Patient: sex M, age 47
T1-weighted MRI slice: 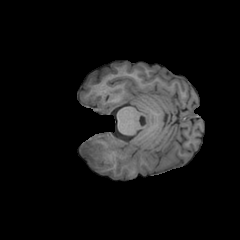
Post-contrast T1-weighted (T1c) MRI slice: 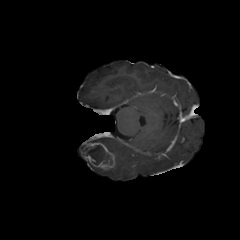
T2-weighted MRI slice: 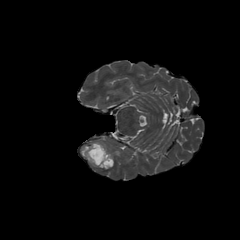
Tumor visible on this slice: yes
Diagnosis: Glioblastoma, IDH-wildtype
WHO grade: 4